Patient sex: F
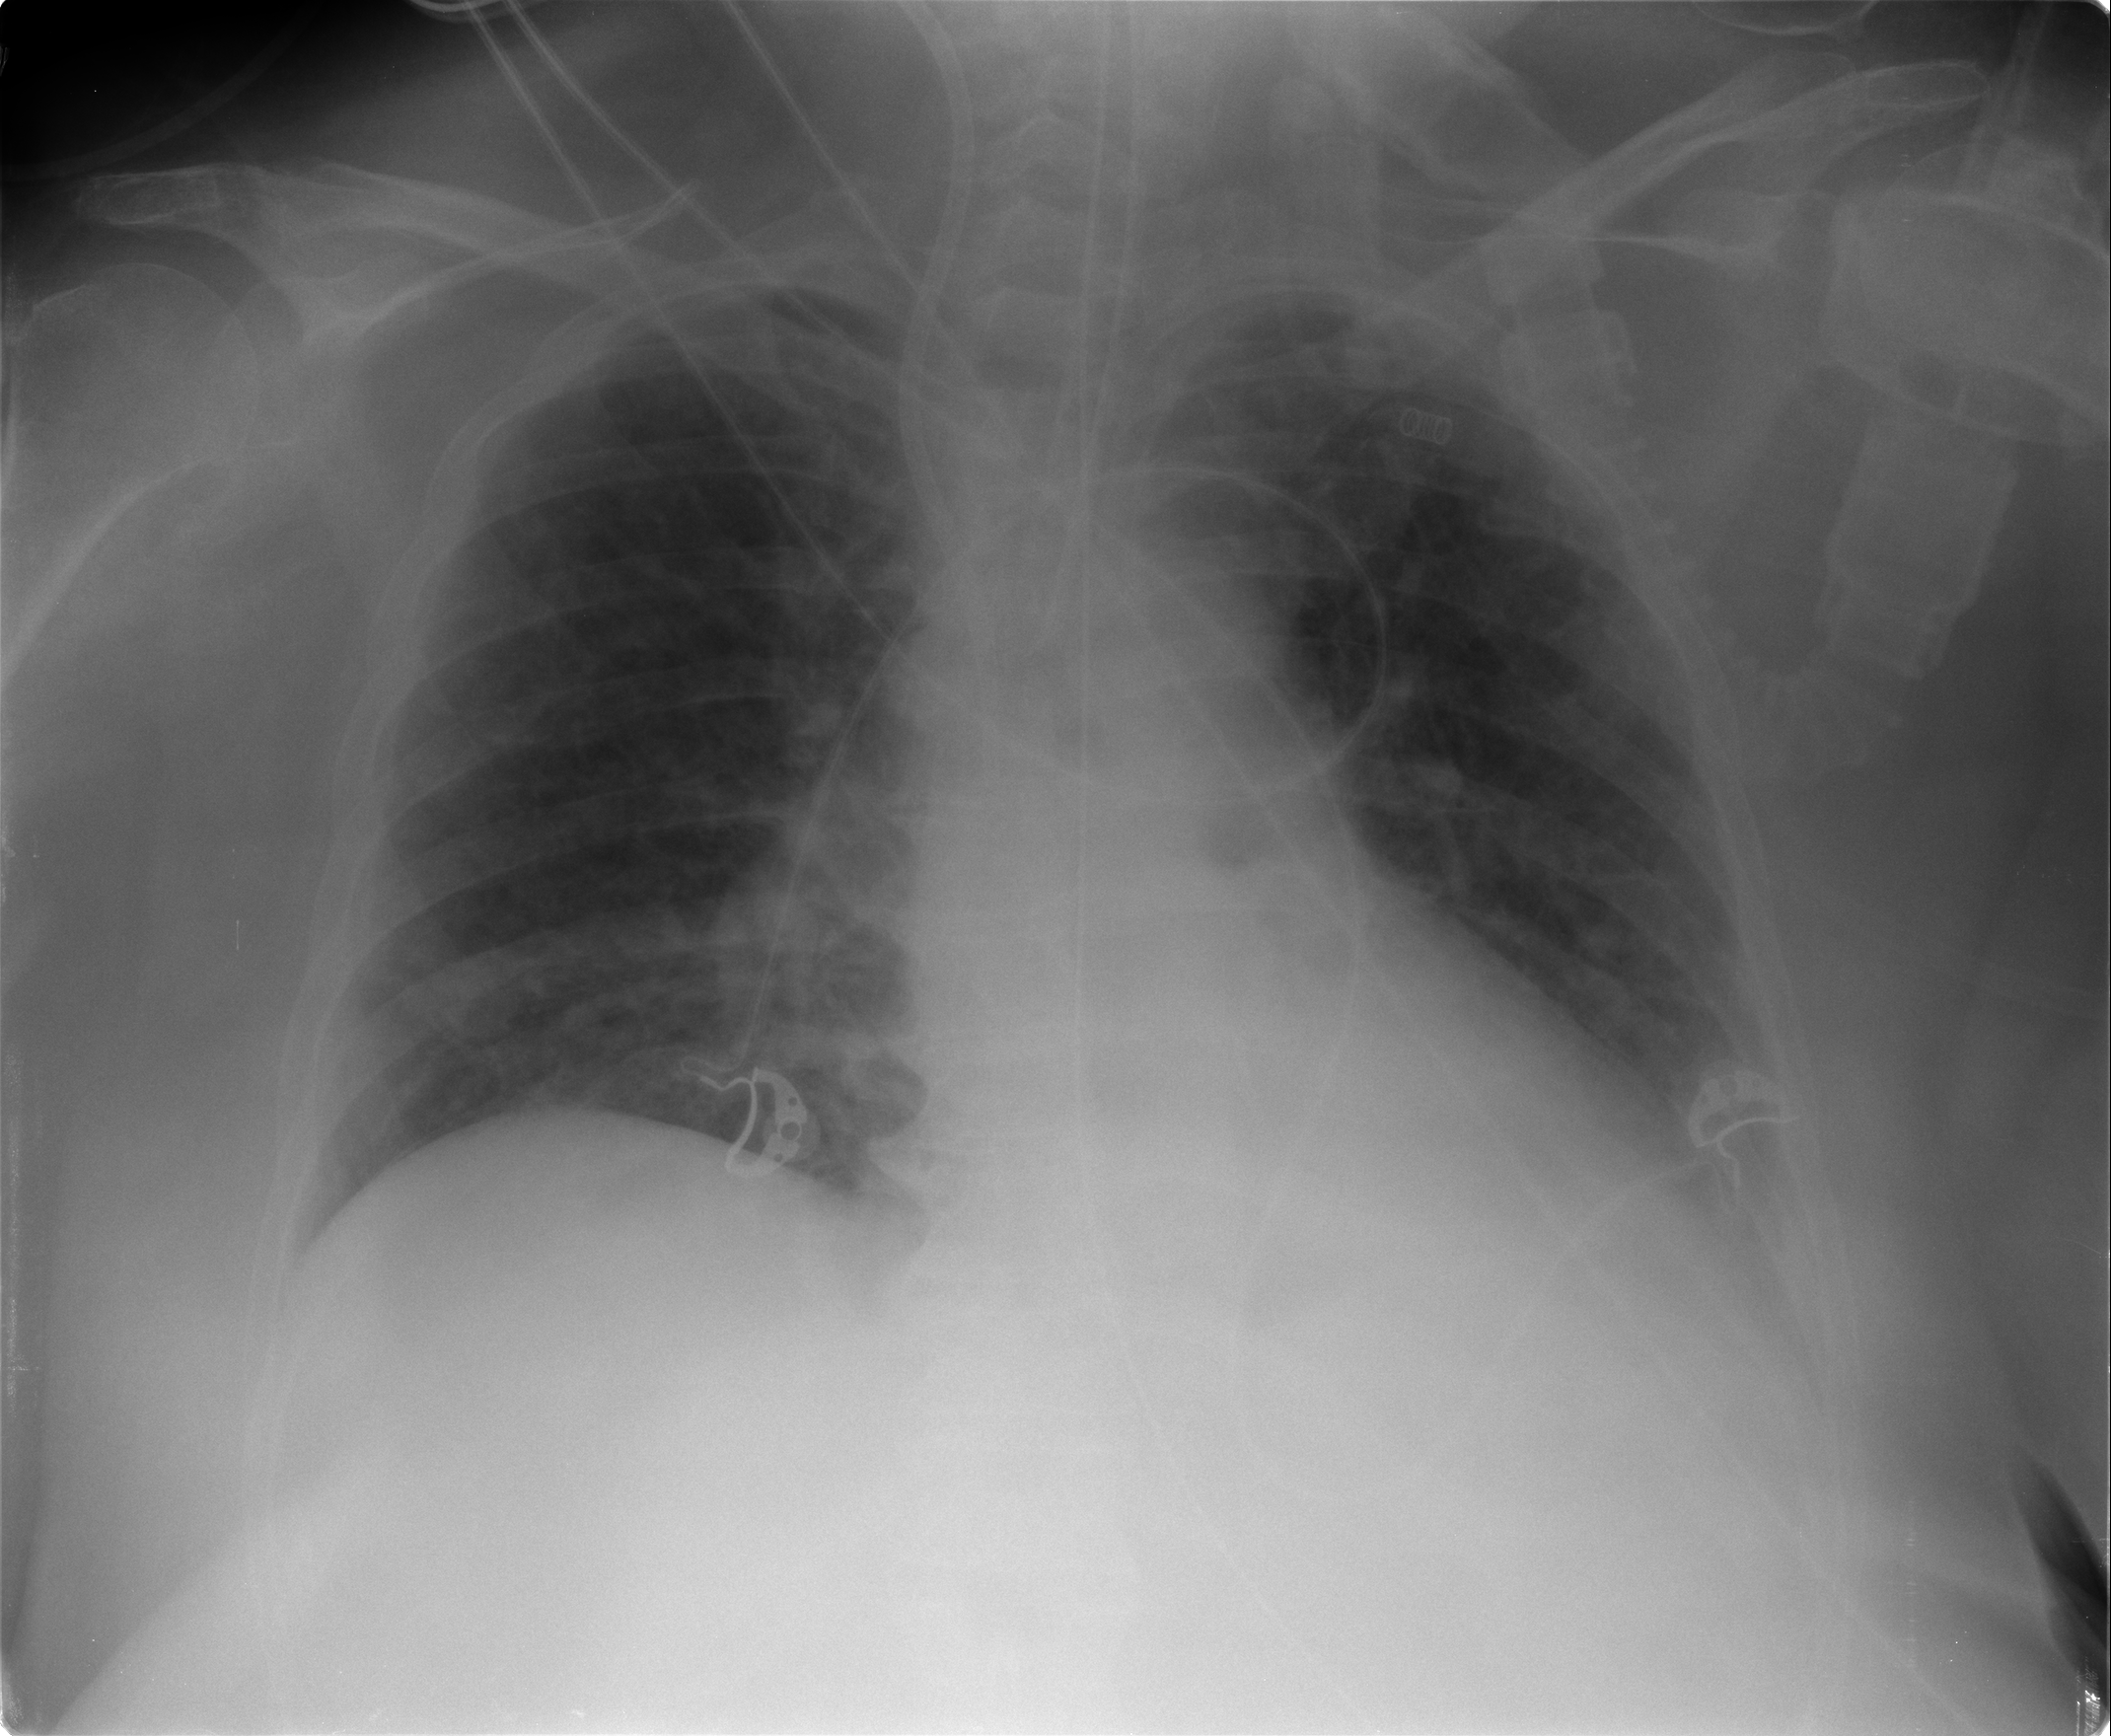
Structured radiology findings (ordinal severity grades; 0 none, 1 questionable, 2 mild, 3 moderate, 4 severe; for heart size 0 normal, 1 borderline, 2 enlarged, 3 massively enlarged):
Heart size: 0
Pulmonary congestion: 3
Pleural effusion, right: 0
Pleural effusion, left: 0
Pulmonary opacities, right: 2
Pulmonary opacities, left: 2
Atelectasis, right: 2
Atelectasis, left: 2